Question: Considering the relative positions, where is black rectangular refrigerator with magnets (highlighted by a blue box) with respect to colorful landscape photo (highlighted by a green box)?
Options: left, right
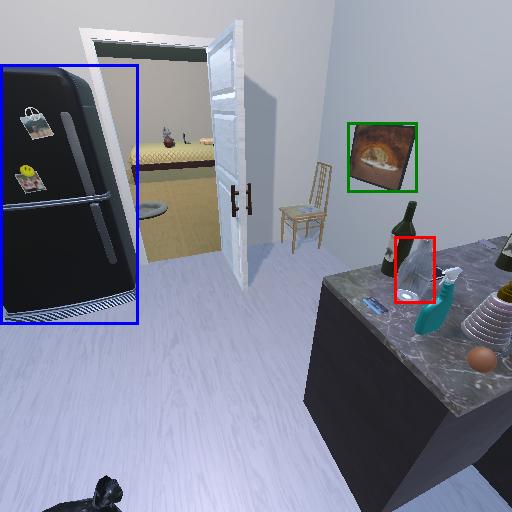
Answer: left